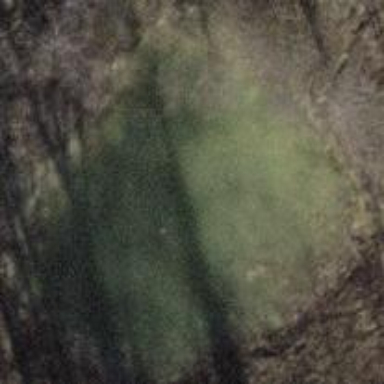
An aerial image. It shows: Peaceful pond surrounded by nature.